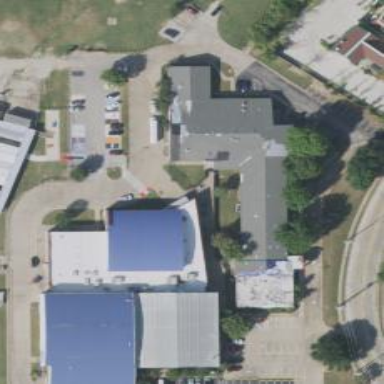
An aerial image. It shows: School building.